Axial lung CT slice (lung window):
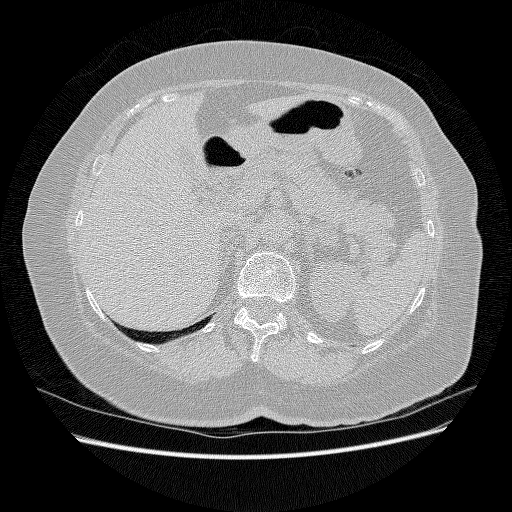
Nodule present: no